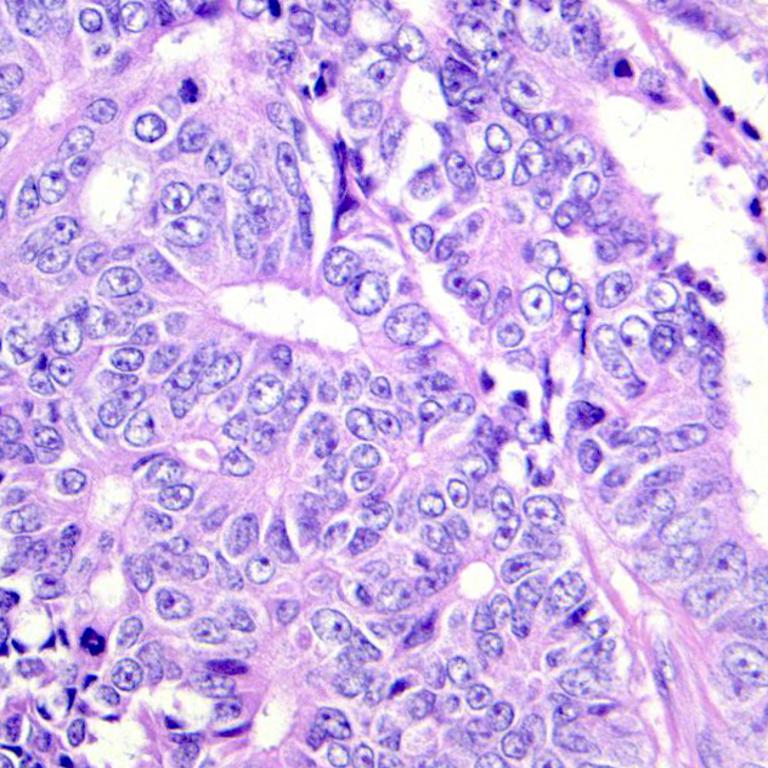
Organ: colon
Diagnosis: adenocarcinomas